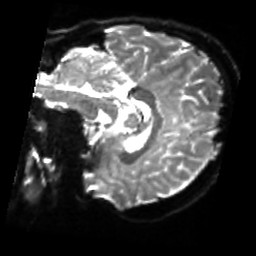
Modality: sbref
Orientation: sagittal
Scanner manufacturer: siemens
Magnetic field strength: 3 T
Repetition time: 4 s
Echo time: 0.0594 s